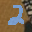
Label: 2